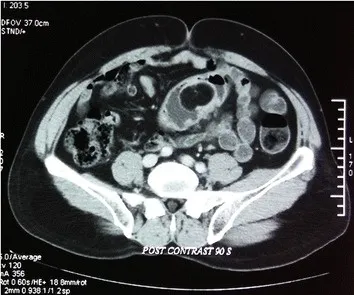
Contrast-enhanced computed tomography scan showing a hypodense lesion in the sigmoid colon.
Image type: radiology (ct)